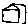
Label: house